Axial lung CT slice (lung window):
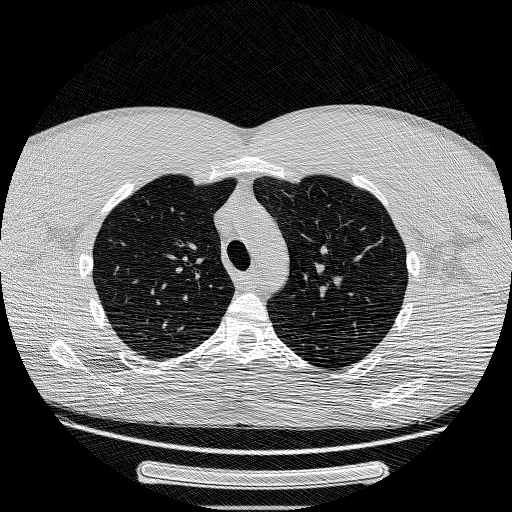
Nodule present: no